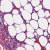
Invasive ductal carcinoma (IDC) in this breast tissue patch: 0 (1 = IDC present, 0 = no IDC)